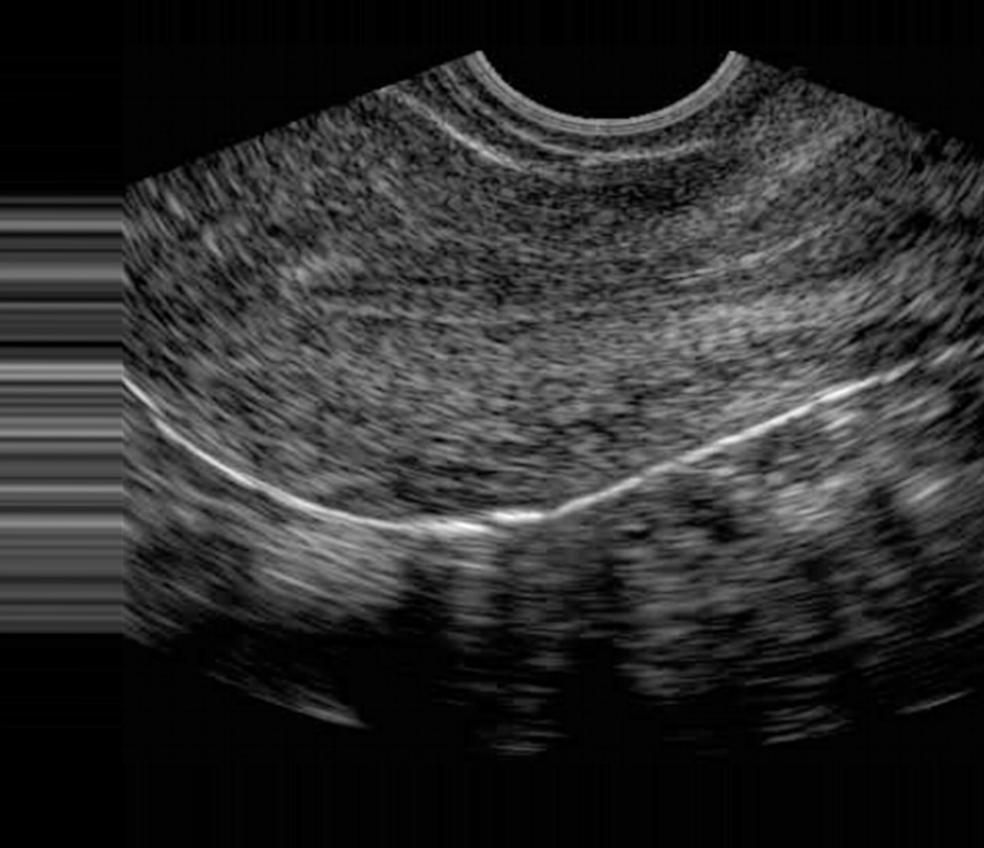
Label: notinfected